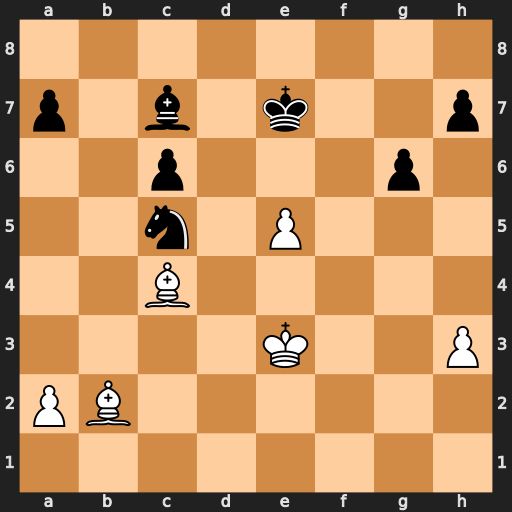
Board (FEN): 8/p1b1k2p/2p3p1/2n1P3/2B5/4K2P/PB6/8
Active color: w
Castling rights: -
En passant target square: -
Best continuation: Ba3 Bxe5 Bxc5+